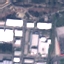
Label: Industrial